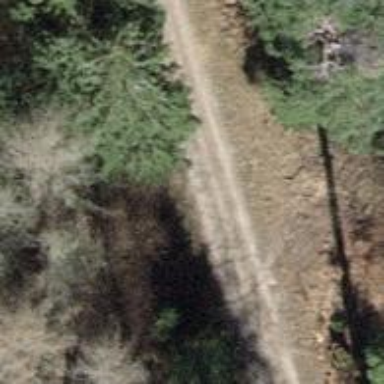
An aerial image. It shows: Gravel track with track type of grade3.